二年级 · 算术
看图列式。

$\square \times \square=\square$ (个)

(个)

$\square \div \square=\square$ (个)
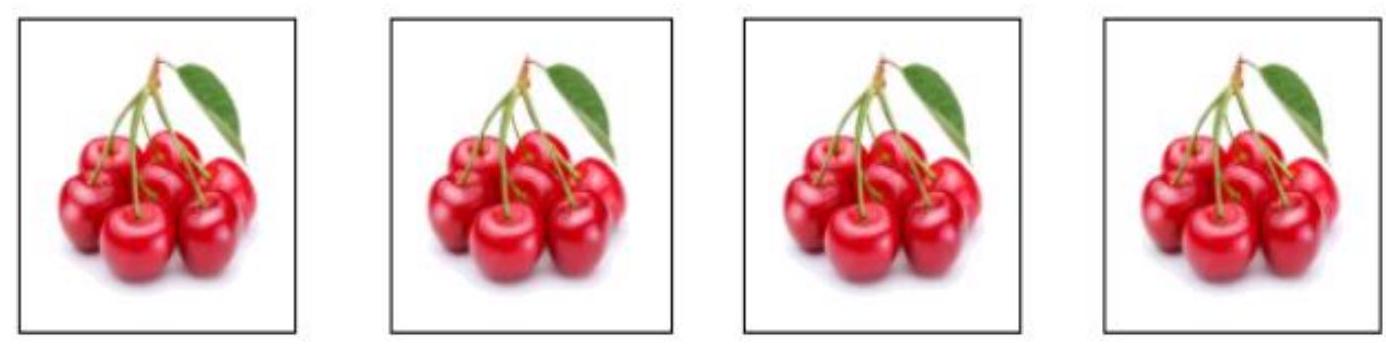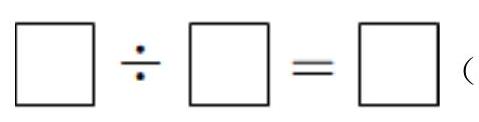
答案: $7 \times 4=28$

$28 \div 7=4$

$28 \div 4=7$